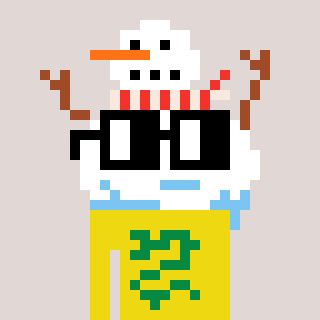
a pixel art character with square black glasses, a snowman-shaped head and a yellow-colored body on a warm background